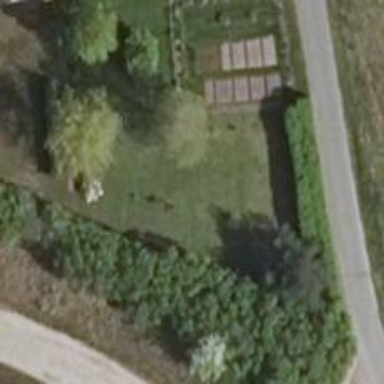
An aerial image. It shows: Garden area designated for leisure land.